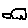
Label: car